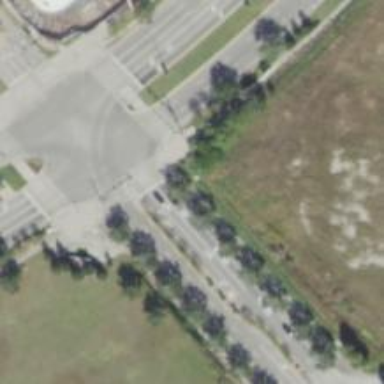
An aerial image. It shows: Marked crossing for cyclists on cycleway.